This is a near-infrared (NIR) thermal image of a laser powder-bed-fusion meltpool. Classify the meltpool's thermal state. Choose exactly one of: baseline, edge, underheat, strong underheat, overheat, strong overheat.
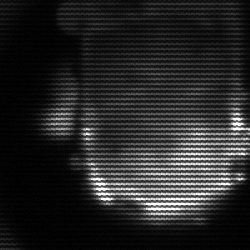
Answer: baseline